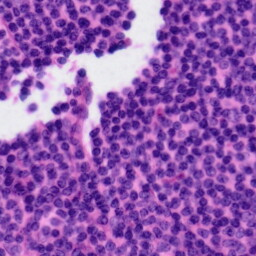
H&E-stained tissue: Tonsil